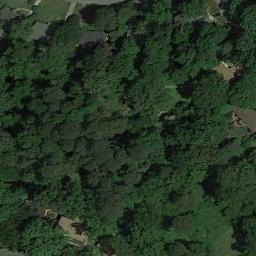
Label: forest